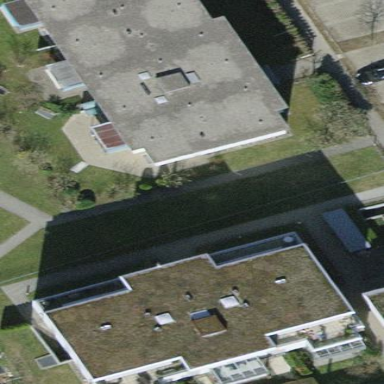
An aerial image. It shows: Modern apartment building with flat roof design.